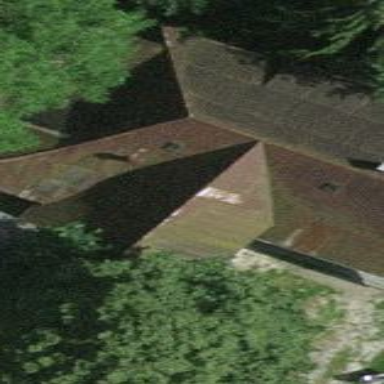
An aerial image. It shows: Farm building.